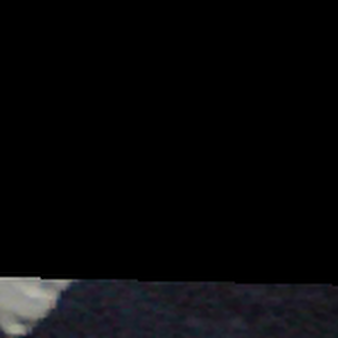
Label: other